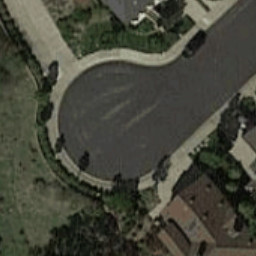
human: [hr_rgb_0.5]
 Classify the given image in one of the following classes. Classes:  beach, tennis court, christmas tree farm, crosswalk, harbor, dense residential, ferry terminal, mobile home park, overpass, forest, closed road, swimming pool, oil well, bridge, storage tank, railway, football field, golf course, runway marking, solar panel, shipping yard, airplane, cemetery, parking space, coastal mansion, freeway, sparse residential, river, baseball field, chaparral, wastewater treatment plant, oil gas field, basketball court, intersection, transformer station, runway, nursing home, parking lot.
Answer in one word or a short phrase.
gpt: closed road